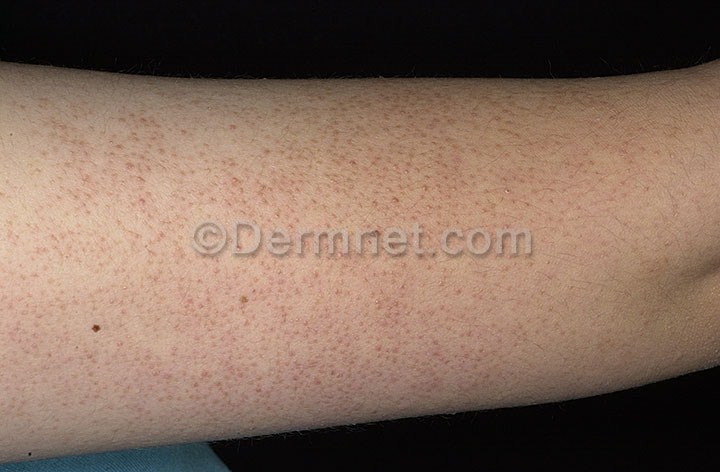
Disease: Atopic Dermatitis Photos